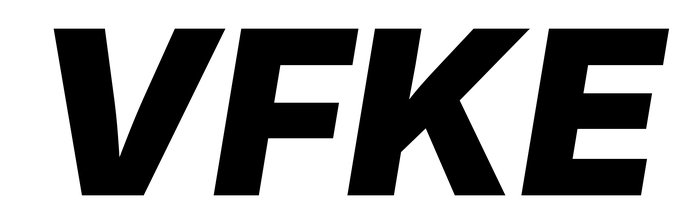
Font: Inter-Italic_Black_Italic